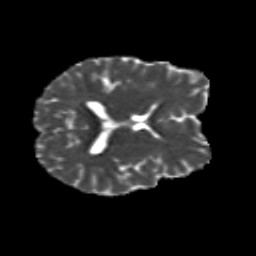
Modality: MD
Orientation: axial
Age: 21
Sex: male
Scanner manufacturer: siemens
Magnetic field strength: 3 T
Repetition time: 8.8 s
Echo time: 0.085 s